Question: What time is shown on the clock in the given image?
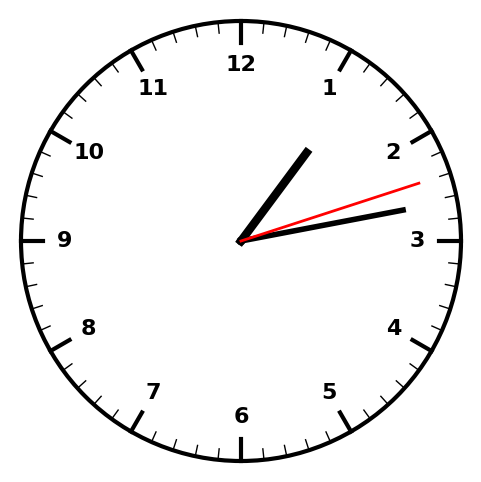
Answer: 01:13:12